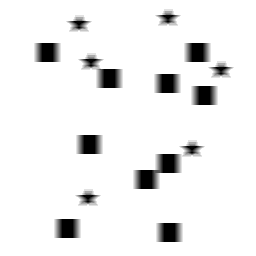
Squares: 10
Triangles: 0
Stars: 6
Total shapes: 16